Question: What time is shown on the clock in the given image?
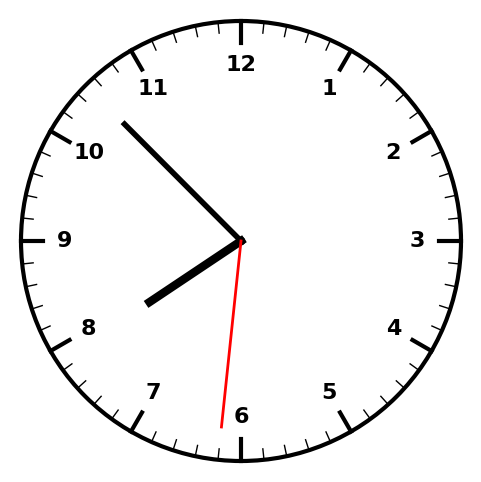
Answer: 07:52:31